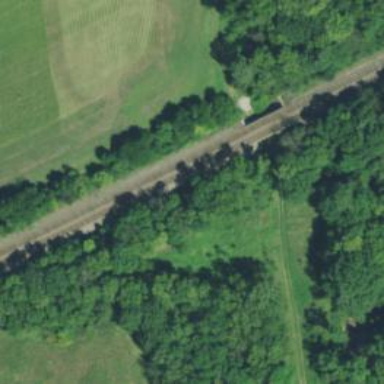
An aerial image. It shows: Bridge with two railway tracks.